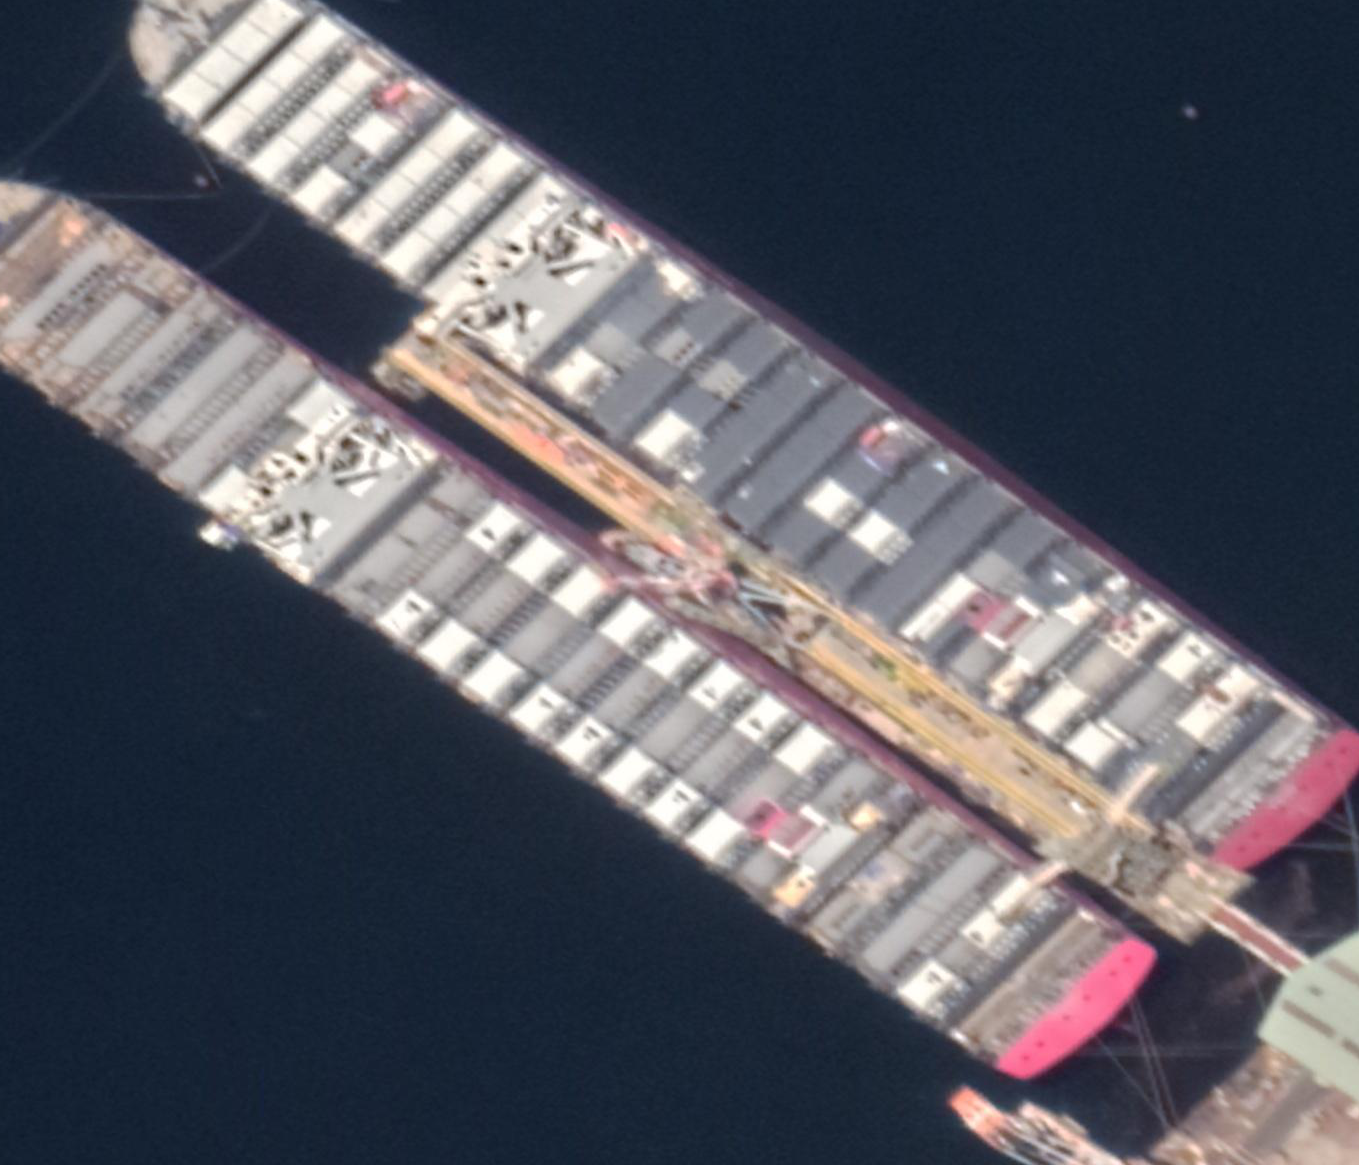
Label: Cargo_ship